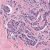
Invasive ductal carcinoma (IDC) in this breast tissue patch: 1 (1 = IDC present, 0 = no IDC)